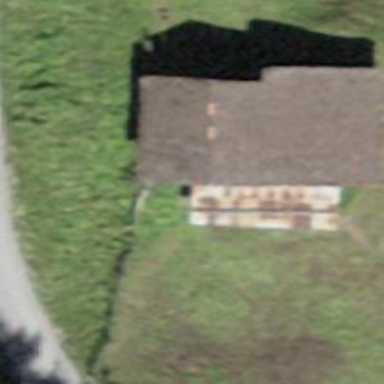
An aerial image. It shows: Building with tile roof.